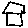
Label: house